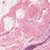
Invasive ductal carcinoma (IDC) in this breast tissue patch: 0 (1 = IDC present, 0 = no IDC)